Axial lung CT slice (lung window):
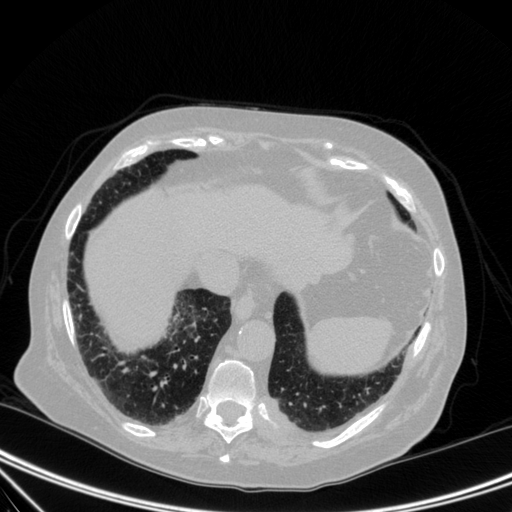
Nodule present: no